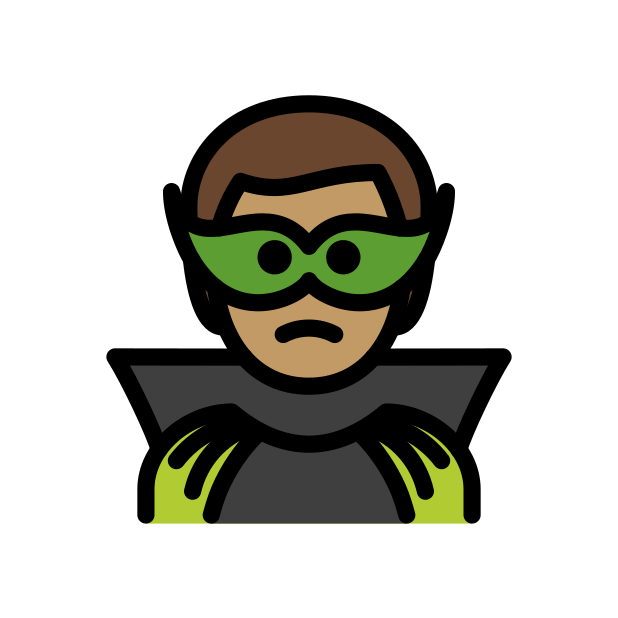
man supervillain: medium skin tone